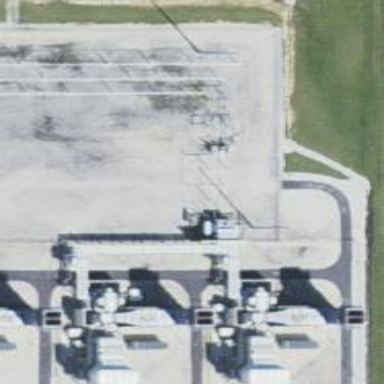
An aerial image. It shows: Switch for power supply.